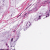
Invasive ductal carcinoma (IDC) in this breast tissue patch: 1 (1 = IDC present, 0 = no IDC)